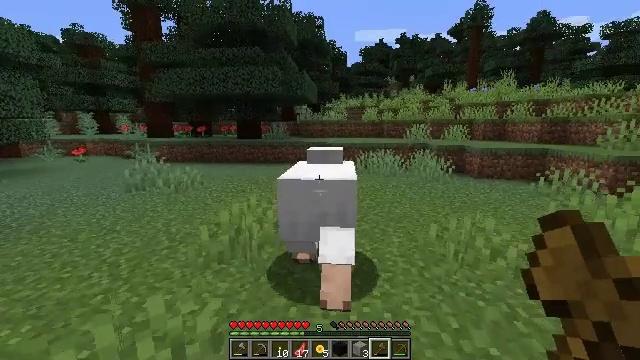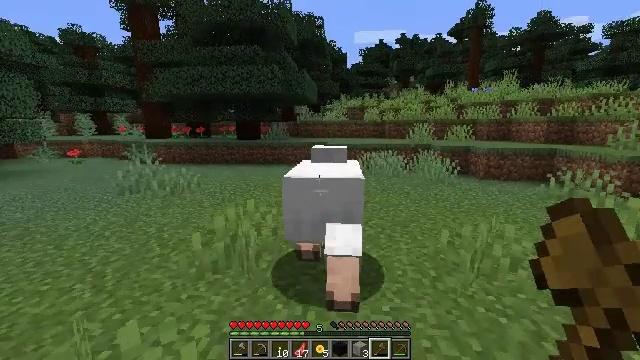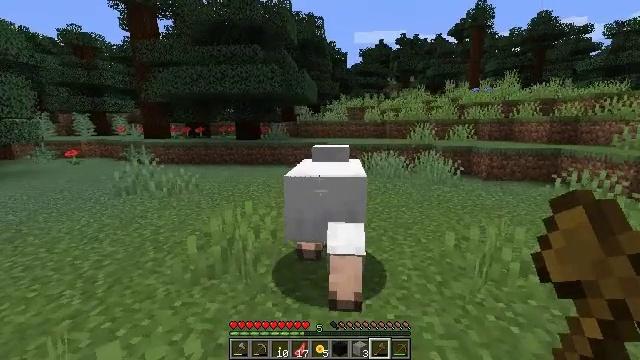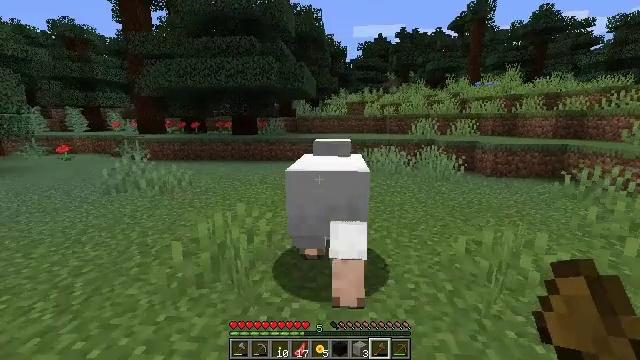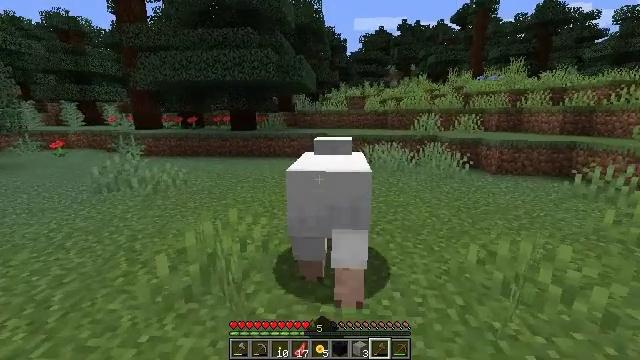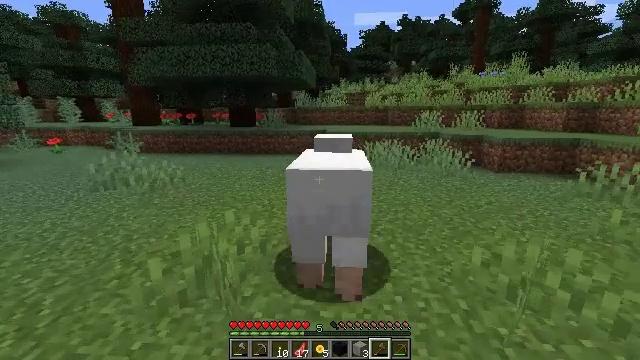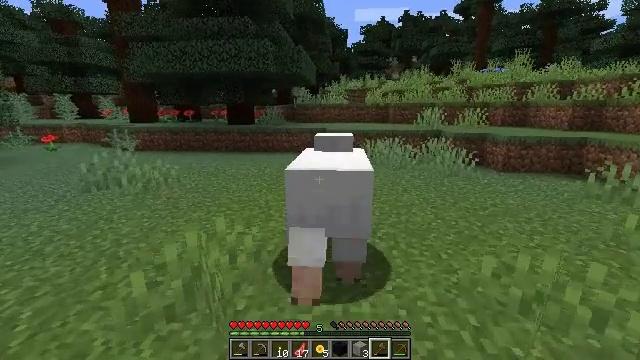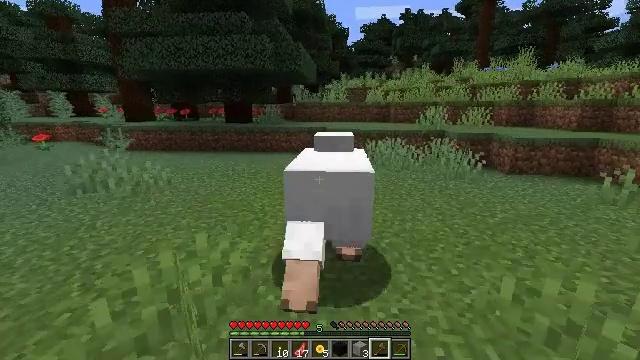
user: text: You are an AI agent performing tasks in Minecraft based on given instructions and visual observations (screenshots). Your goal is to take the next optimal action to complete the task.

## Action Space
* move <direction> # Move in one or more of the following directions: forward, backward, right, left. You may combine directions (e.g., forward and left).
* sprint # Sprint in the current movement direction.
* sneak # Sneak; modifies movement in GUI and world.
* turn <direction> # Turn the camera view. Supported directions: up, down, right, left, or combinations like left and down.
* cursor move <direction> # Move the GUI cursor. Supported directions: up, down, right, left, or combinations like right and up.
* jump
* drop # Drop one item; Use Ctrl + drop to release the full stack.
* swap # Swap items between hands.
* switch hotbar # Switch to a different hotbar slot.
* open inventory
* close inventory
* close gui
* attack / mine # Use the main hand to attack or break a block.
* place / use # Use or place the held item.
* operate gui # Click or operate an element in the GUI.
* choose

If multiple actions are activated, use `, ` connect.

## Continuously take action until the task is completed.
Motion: motion action
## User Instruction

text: Hunt animals.
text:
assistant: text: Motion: move forward
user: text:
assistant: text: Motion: move forward
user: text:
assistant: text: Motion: move forward, attack / mine
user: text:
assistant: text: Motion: move forward, turn down, attack / mine
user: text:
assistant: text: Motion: move forward, attack / mine
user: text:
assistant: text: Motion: move forward
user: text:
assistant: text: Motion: move forward
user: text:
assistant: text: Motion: no_op